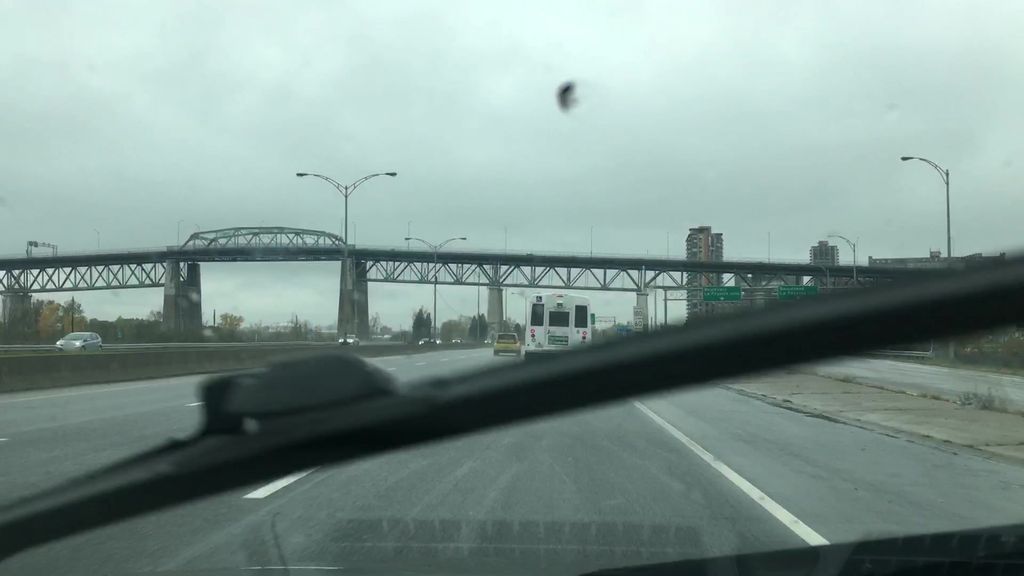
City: montreal